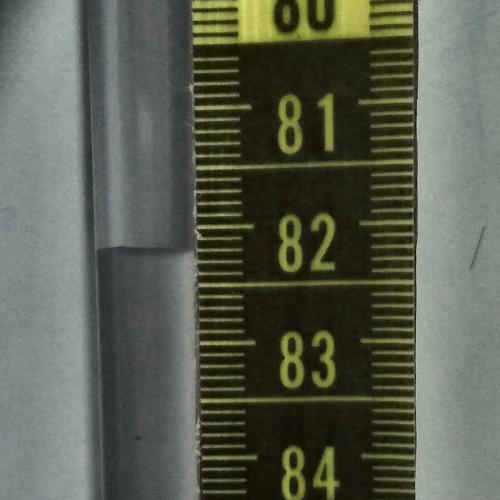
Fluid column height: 82.2 cm